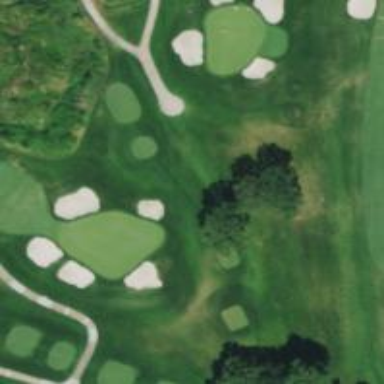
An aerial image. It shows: Golf-related image.